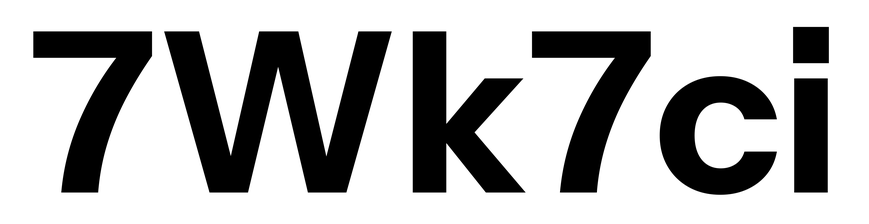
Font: InstrumentSans_Bold